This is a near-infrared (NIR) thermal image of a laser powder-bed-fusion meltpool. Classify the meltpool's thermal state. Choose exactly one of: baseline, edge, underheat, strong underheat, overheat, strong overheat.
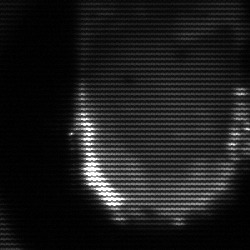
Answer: baseline